Question: I have react-native code. I install ESLint. I use it but its show error.
While I use single quotes it show me error
> Replace ''react-native'' with '"react-native"' eslint(prettier/prettier)
And when I use double qoutes it show me another error
> String must use singlequote. eslint(quotes)
here is the screenshot:

What i want is, how to remove error messages about using single quotes? I prefer using single quotes instead double quotes.
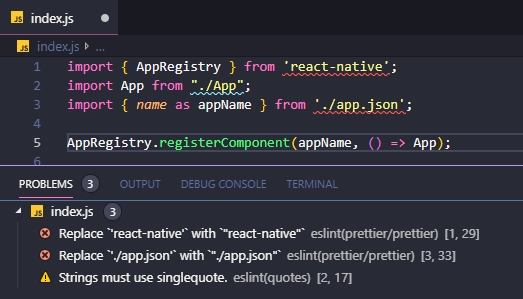
Answer: In addition to answer, you could also use prettier configuration on a '.eslintrc.js' file using the following, property:
'''
rules: {
// ...
'prettier/prettier': ['error', { singleQuote: true }]
}
'''